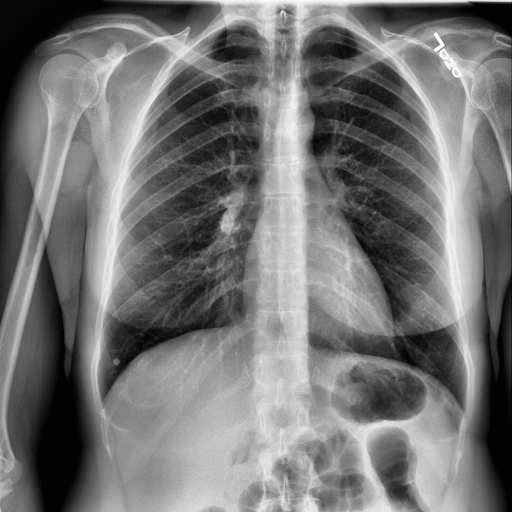
Finding: NORMAL